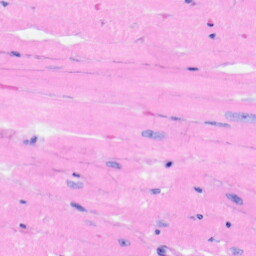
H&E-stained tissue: Heart